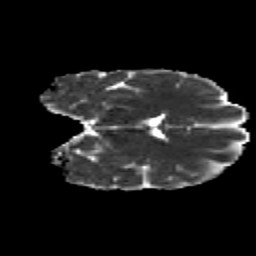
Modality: MD
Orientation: coronal
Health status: healthy
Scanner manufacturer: siemens
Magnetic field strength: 3 T
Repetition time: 12 s
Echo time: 0.092 s